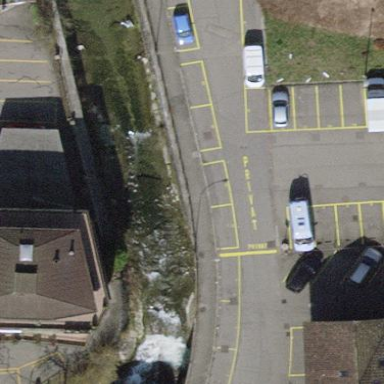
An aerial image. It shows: Parking lane for vehicles.